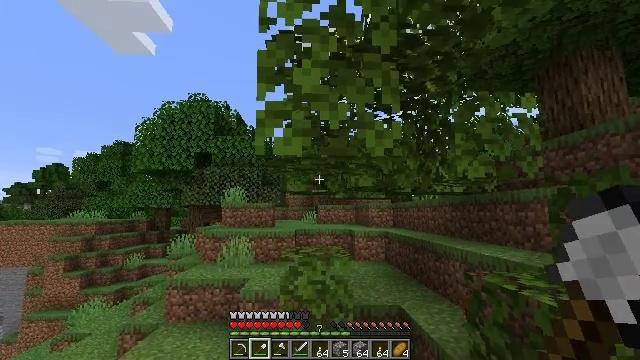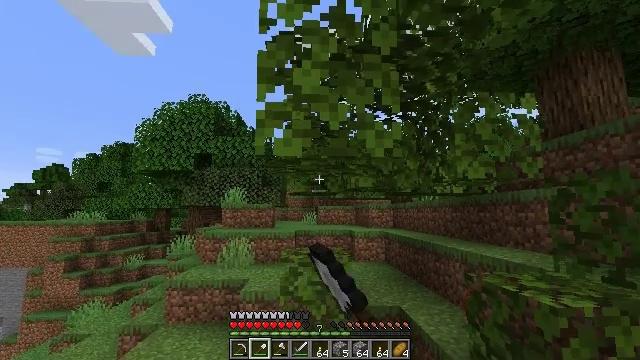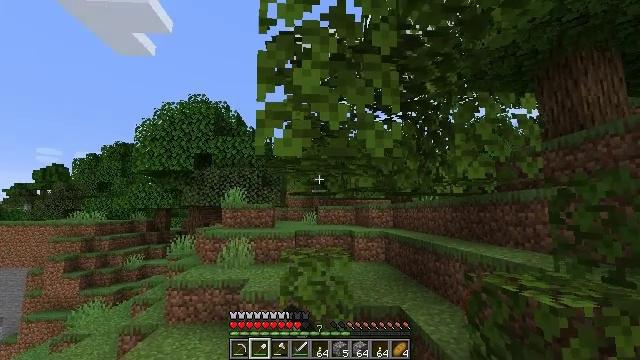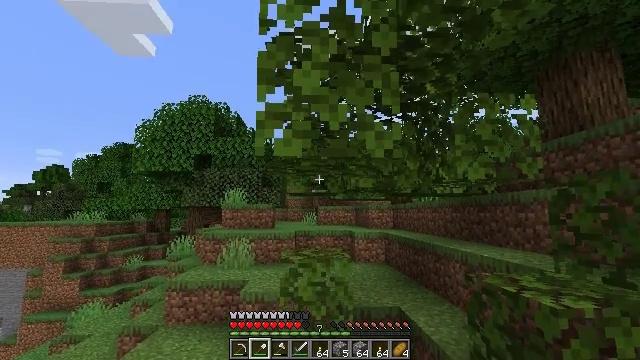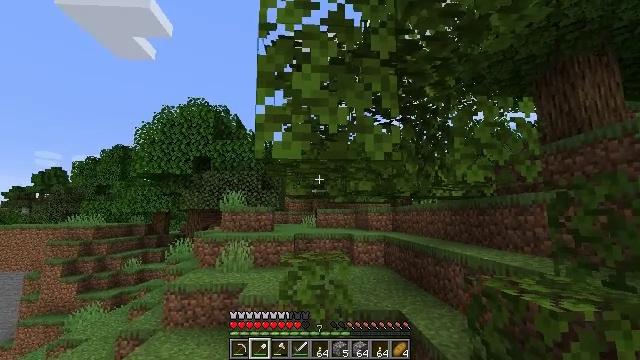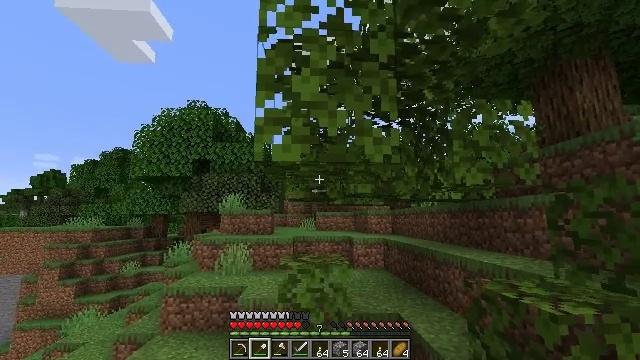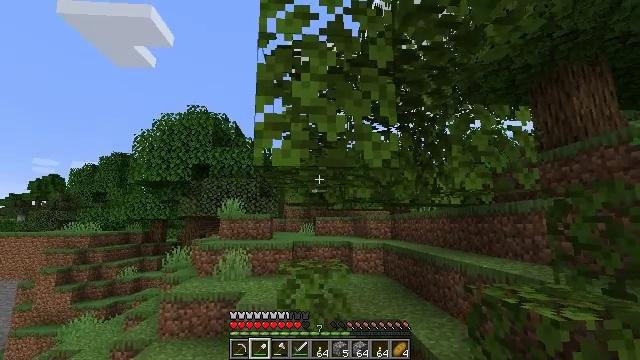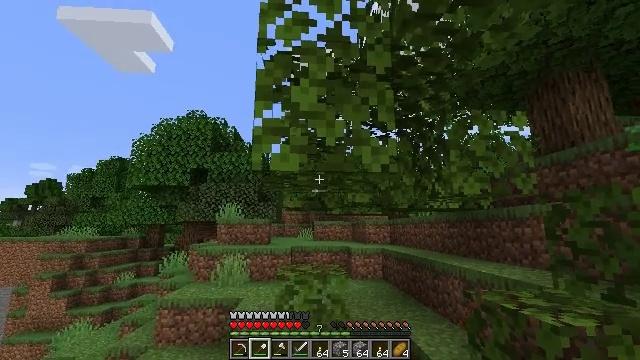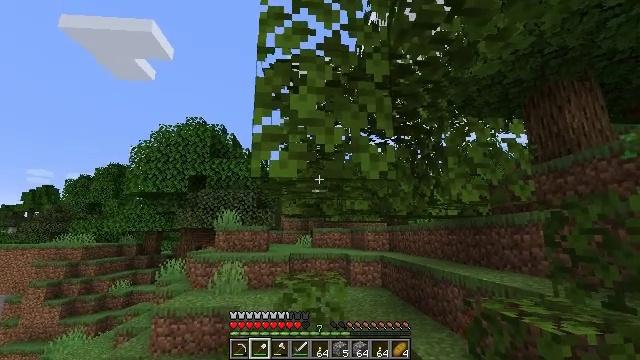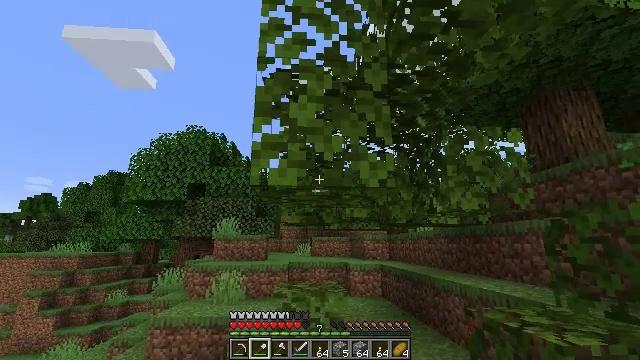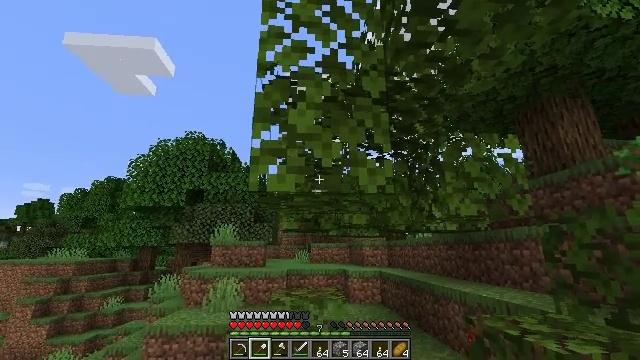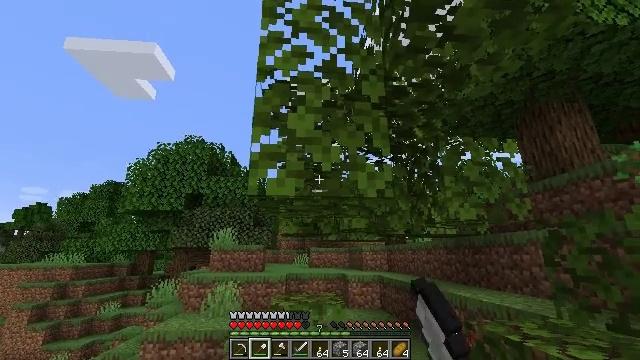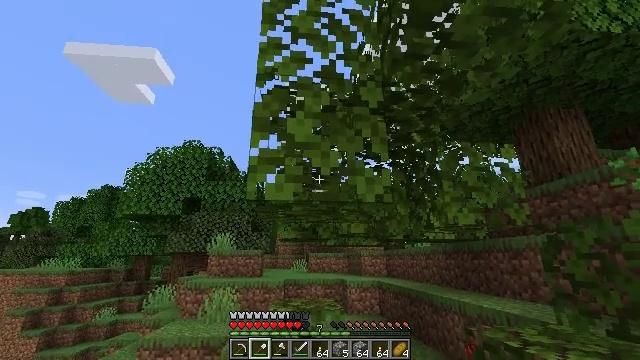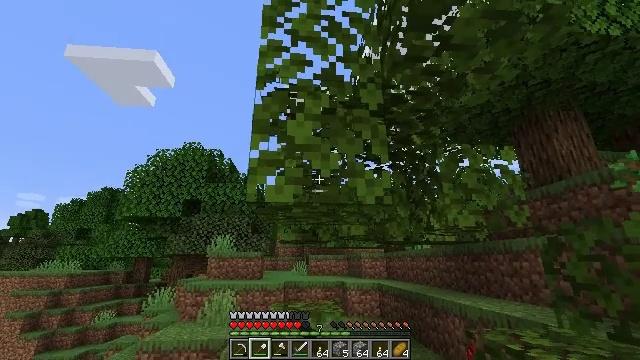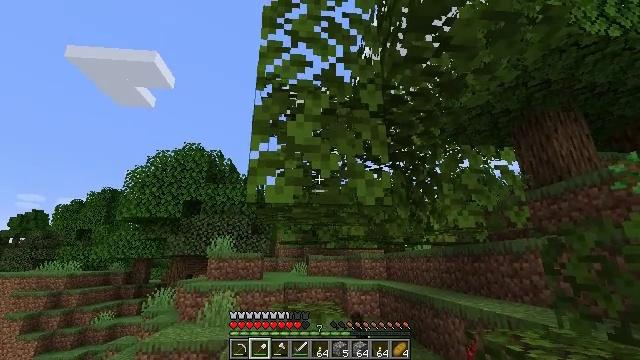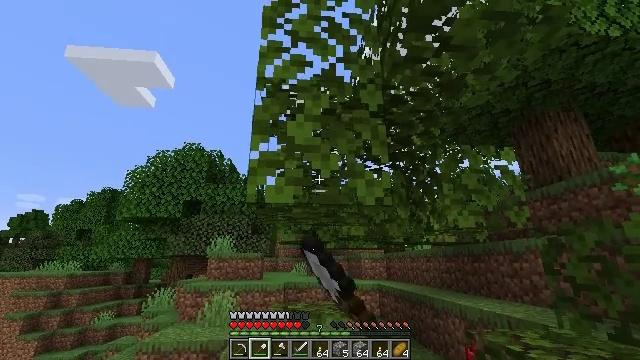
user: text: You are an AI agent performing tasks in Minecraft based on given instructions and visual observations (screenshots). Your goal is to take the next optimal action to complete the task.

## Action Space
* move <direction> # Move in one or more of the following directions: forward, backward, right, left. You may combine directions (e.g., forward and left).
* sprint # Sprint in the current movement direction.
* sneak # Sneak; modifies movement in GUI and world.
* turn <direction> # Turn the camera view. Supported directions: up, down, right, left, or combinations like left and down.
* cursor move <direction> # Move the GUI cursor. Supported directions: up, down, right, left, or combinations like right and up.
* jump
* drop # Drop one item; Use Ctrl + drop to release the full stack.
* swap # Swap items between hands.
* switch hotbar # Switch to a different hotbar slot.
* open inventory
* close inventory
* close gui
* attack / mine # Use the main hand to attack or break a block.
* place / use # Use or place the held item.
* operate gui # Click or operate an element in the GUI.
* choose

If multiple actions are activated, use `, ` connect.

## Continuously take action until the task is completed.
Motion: motion action
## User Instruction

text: Break oak leaves from the trees.
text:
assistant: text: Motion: attack / mine
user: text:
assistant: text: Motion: attack / mine
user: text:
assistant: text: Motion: attack / mine
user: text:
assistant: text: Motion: attack / mine
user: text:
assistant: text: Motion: attack / mine
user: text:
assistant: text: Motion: turn up, attack / mine
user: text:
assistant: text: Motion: turn up, attack / mine
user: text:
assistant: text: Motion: turn up, attack / mine
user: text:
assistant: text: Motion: turn up, attack / mine
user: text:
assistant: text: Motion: turn up, attack / mine
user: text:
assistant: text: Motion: attack / mine
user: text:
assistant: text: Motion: turn up, attack / mine
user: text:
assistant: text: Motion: attack / mine
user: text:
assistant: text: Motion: attack / mine
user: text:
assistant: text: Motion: attack / mine
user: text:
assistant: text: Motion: attack / mine
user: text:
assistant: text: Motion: attack / mine
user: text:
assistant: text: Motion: attack / mine
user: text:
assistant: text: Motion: attack / mine
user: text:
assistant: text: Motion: attack / mine
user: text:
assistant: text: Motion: attack / mine
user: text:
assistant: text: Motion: attack / mine
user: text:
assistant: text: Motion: attack / mine
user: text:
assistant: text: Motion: attack / mine
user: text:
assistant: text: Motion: turn down, attack / mine
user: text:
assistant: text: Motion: attack / mine